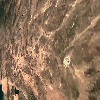
Label: land